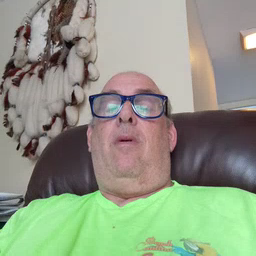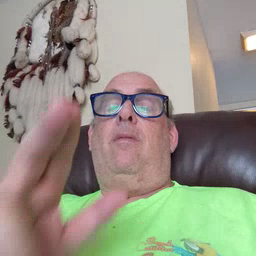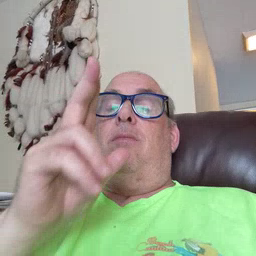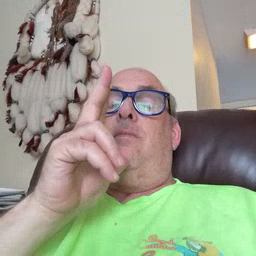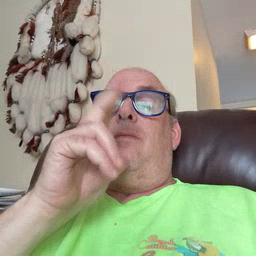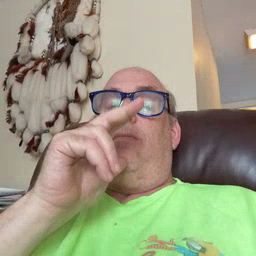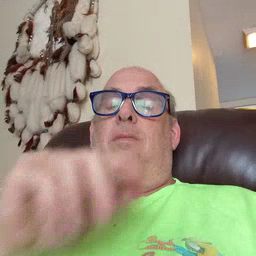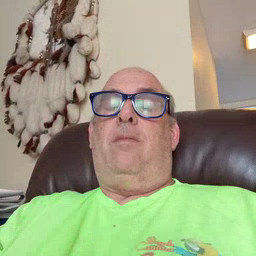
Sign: hen